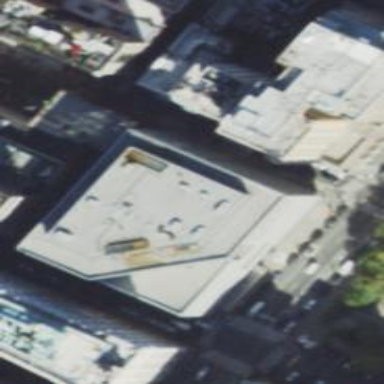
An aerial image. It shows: Courthouse building.